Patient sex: M
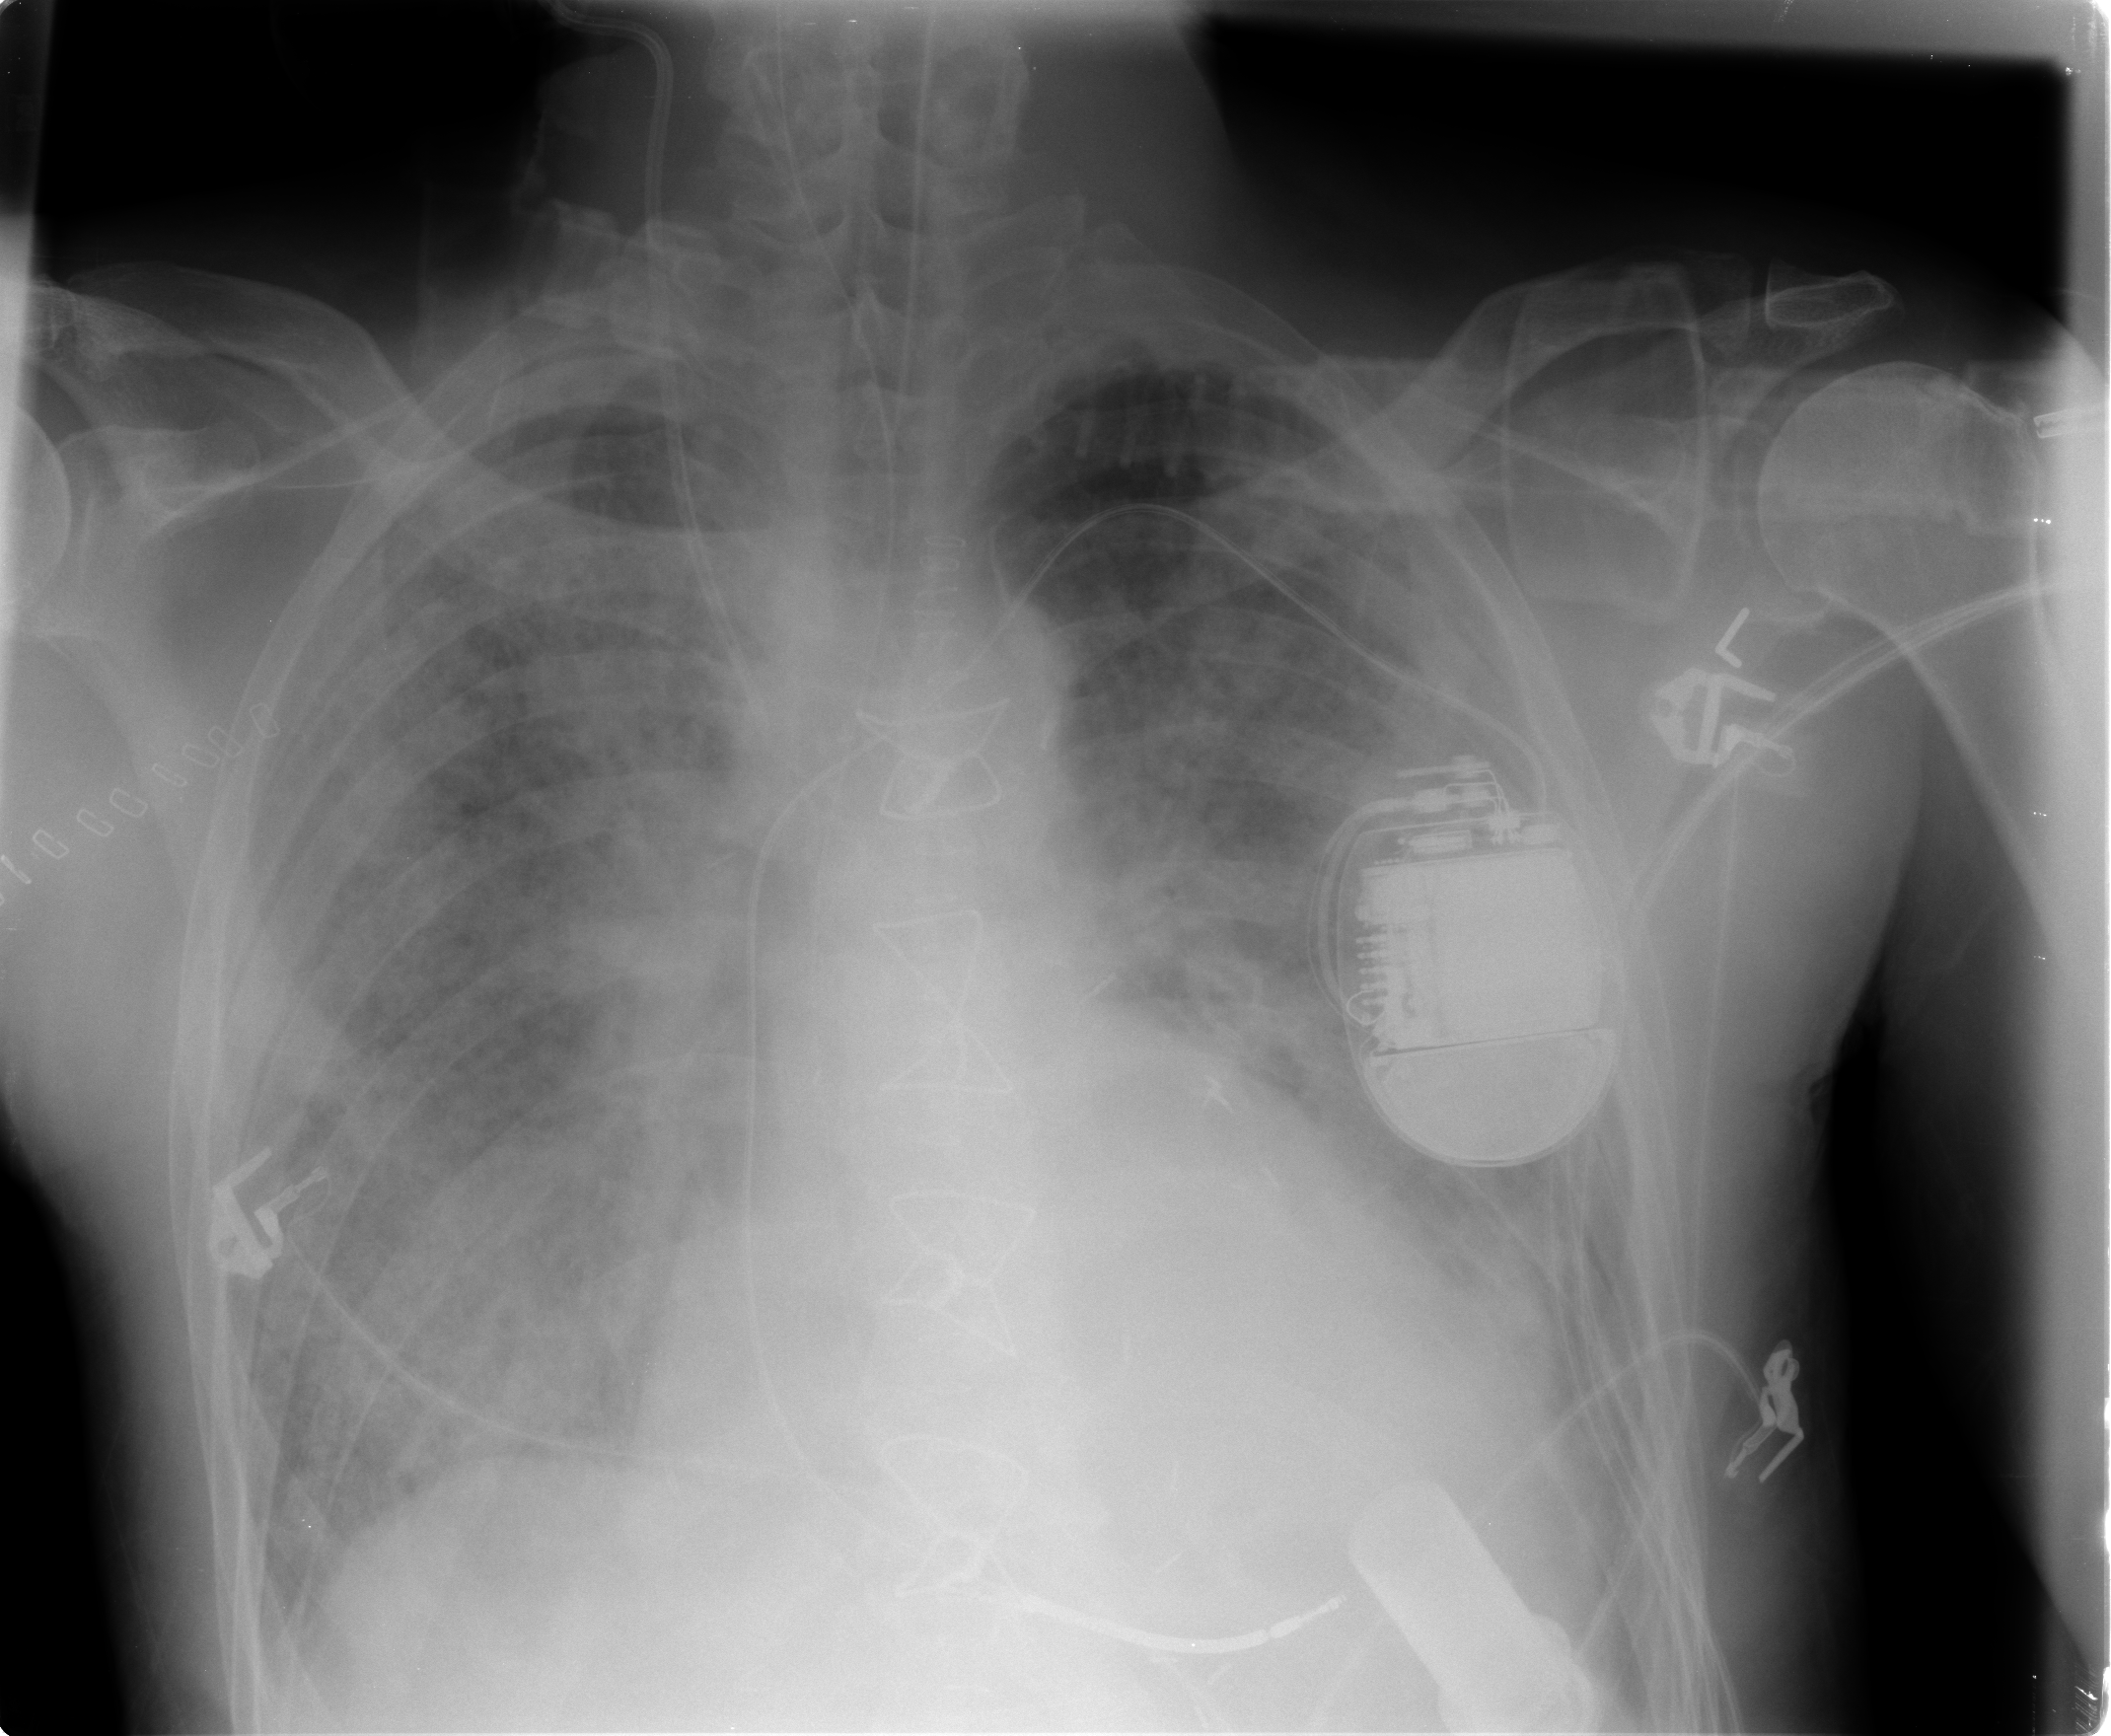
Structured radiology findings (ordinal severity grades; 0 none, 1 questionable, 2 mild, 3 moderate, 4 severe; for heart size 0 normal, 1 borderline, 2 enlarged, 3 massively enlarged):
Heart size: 2
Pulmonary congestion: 3
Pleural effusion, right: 0
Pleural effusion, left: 0
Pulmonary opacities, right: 4
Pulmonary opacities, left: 4
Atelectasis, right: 3
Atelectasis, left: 3